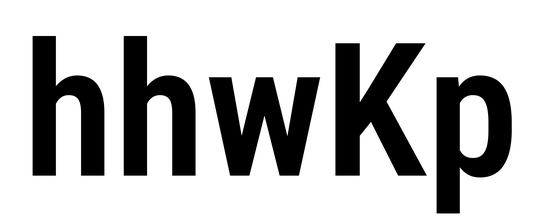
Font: Roboto_Condensed_SemiBold